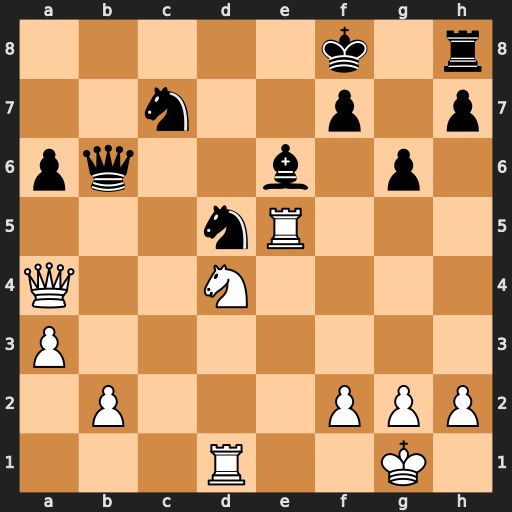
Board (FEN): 5k1r/2n2p1p/pq2b1p1/3nR3/Q2N4/P7/1P3PPP/3R2K1
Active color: w
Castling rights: -
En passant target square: -
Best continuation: Nxe6+ fxe6 Qd7 Qxb2 Re3